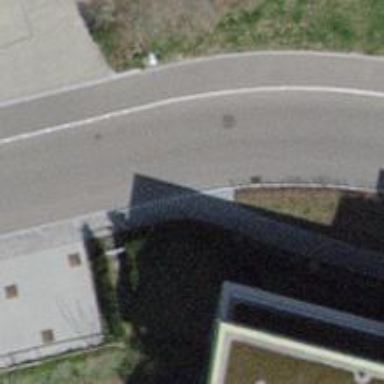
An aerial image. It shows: Asphalt sidewalk.